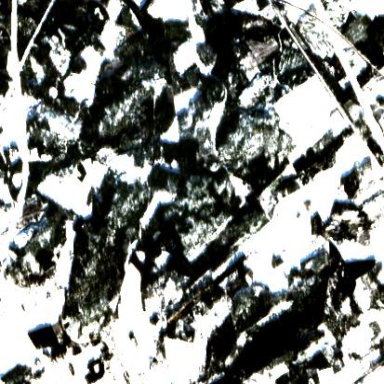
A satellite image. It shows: Woodland with needle-leaved trees.